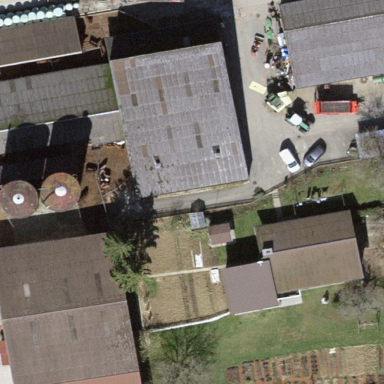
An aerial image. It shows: Farmyard area.